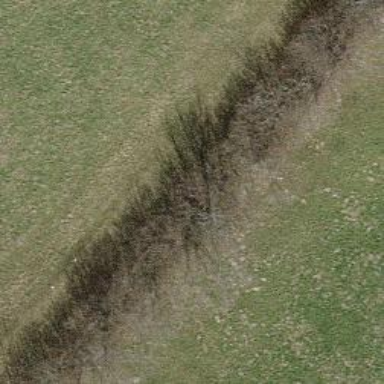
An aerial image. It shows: Row of trees in natural setting.